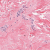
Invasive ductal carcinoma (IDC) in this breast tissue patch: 0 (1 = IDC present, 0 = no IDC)